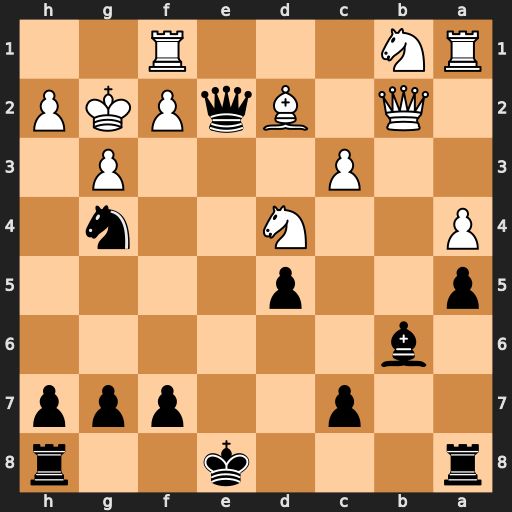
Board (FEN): r3k2r/2p2ppp/1b6/p2p4/P2N2n1/2P3P1/1Q1BqPKP/RN3R2
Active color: b
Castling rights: kq
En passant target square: -
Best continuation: Ne3+ Bxe3 Qxb2